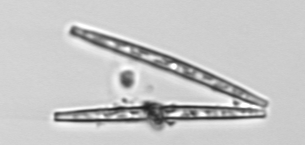
Label: Thalassionema